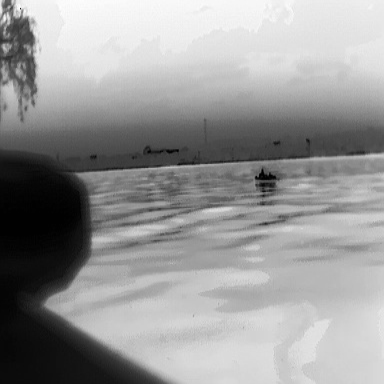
There is a warship in the infrared image.